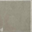
Piece: xx